Question: While using the following code to connect to my SQL database:
'''
MySqlConnection.ConnectionString = "server=vipervenom.net.mysql; userid=vipervenom_net_userinfo; password=PASSGOESHERE; database=vipervenom_net_userinfo;"
'''
it prompts an error saying
> Unable to connect to any of the specified MySQL hosts. ---> No such host is known.
I've been looking for hours to find an answer to this, but even though my host and login information is correct, it gives me that error. Take a look at the picture for login information -->

The entire source code:
'''
MySqlConnection = New MySqlConnection
MySqlConnection.ConnectionString = "server=vipervenom.net.mysql; userid=vipervenom_net_userinfo; password=PASS GOES HERE; database=vipervenom_net_userinfo;"
Try
MySqlConnection.Open()
Catch ex As Exception
MsgBox(ex.ToString)
End Try
Dim MyAdapter As New MySqlDataAdapter
Dim sqlquery = "SELECT * From Users WHERE email='" & TextBox1.Text & "' AND password='" & TextBox2.Text & "';"
Dim command As New MySqlCommand
command.Connection = MySqlConnection
command.CommandText = sqlquery
MyAdapter.SelectCommand = command
Dim Mydata As MySqlDataReader
Mydata = command.ExecuteReader
If Mydata.HasRows = 0 Then
MsgBox("Wrong login information!")
Else
MsgBox("Login Successful! :D")
End If
'''
Thank you in advance!
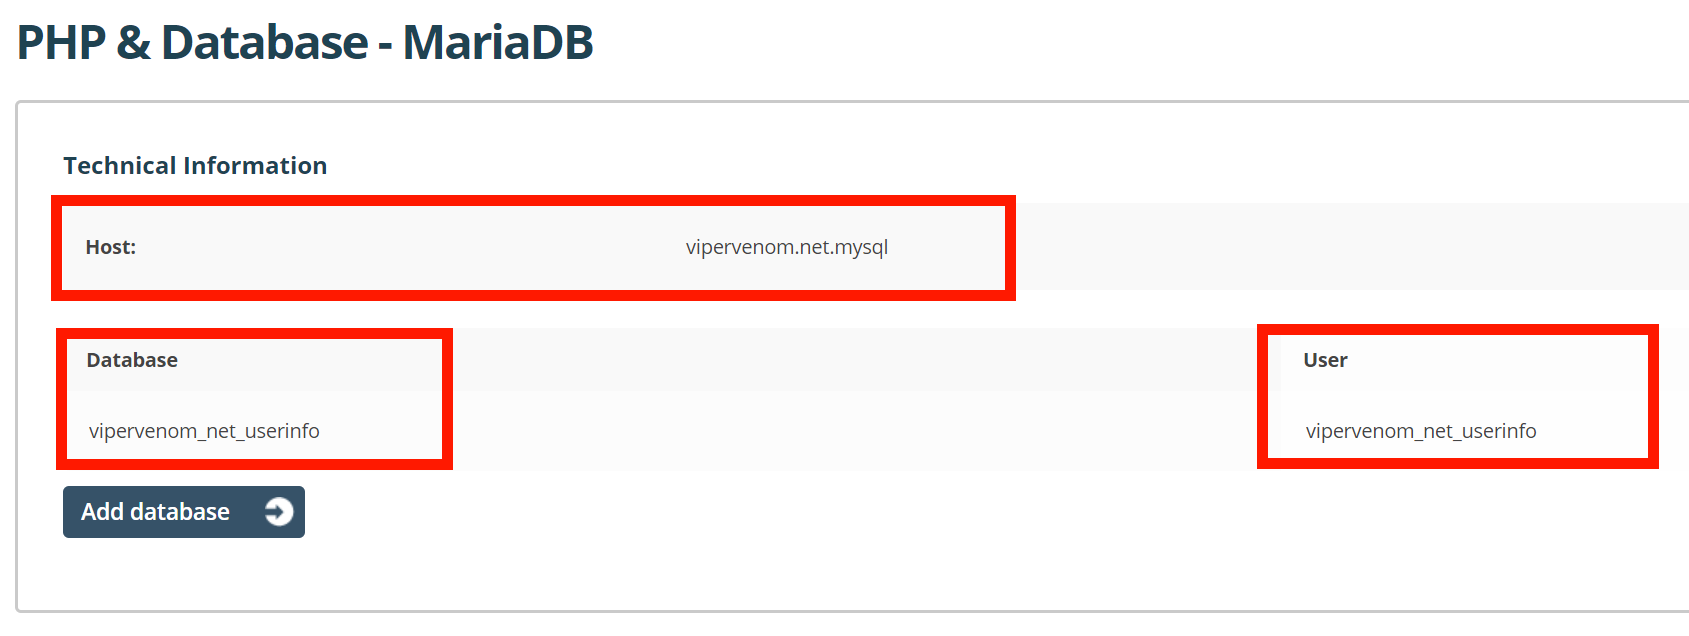
Answer: For what it's worth, 'vipervenom.net.mysql' is not, and cannot be, a valid hostname, your hosting provider's statements to the contrary notwithstanding.
There aren't any hostnames ending in '.mysql' because that is not a valid top level domain name.
It's your hosting provider has an internal domain naming service handling '.mysql' as a TLD. But you won't be able to use that hostname from outside their network.
Ask your hosting provider what hostname to use for your MySQL server from outside their network.